Fundus camera: zeiss
Shooting center: midpoint
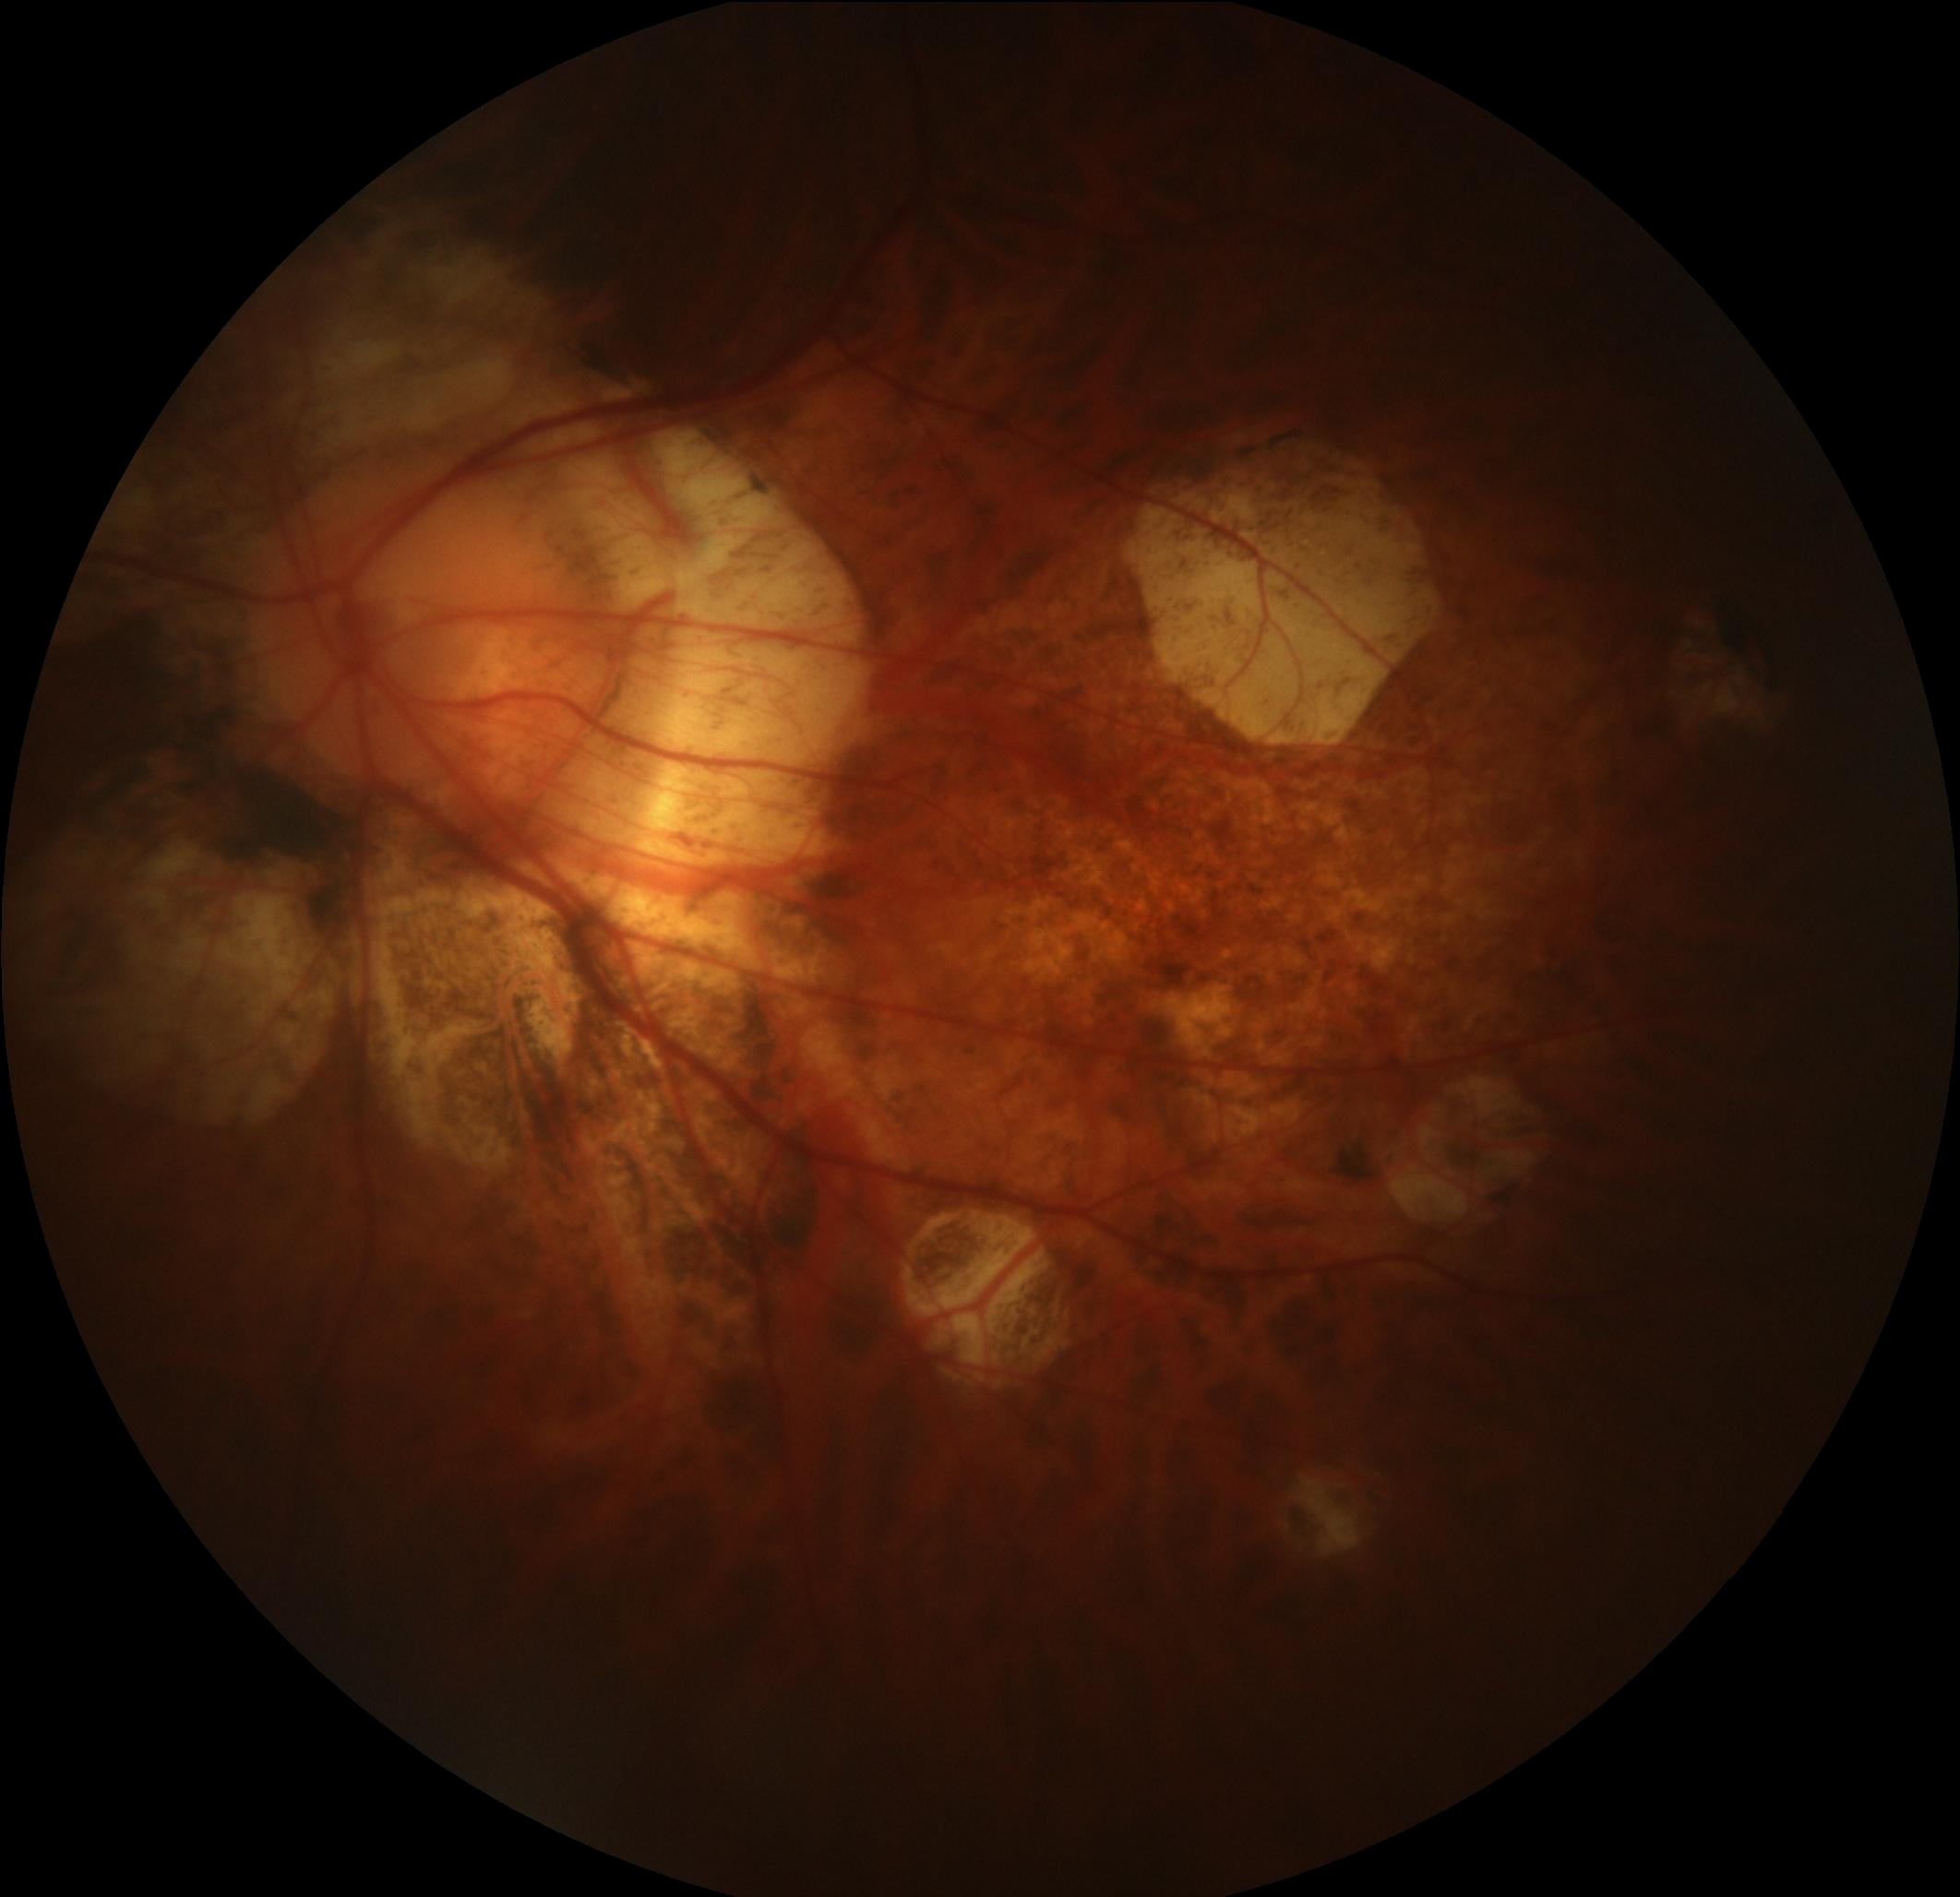
Pathologic myopia: yes
Patchy retinal atrophy: present
Retinal detachment: absent